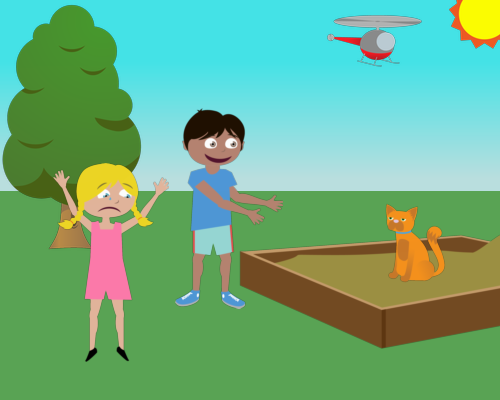
small sun right side top and screen facing sun a small helicopter close to top right side and on the right of the grass is large sandbox mound on and the mound is half off screen right and in the middle inside the sandbox is big cat facing left and small bushy tree and on left most in sky in front of tree sad large jumping girl facing right and between girl and sandbox is large happy arms forward boy facing right.